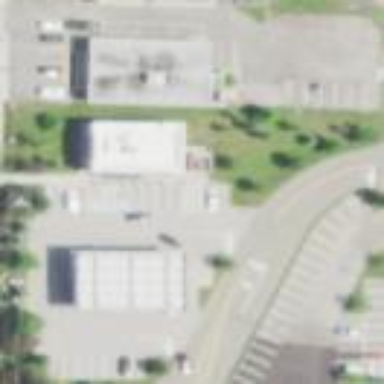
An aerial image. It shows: Retail area.